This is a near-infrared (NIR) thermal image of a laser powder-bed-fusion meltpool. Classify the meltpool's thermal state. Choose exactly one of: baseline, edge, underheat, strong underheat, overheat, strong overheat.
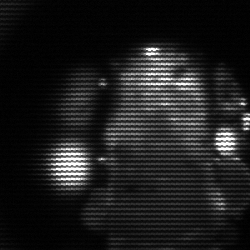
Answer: strong underheat